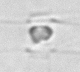
Label: Chaetoceros